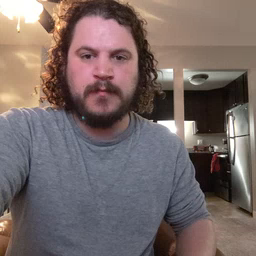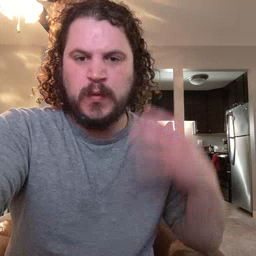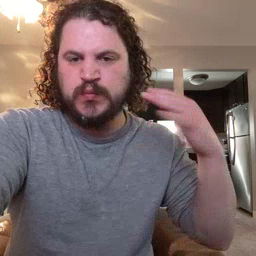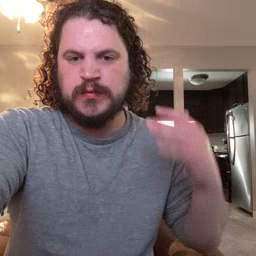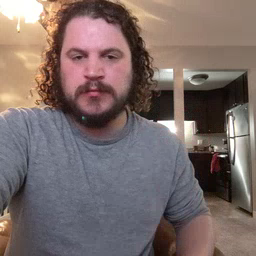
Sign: noisy